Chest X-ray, AP view. Patient: 29 years old, sex M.
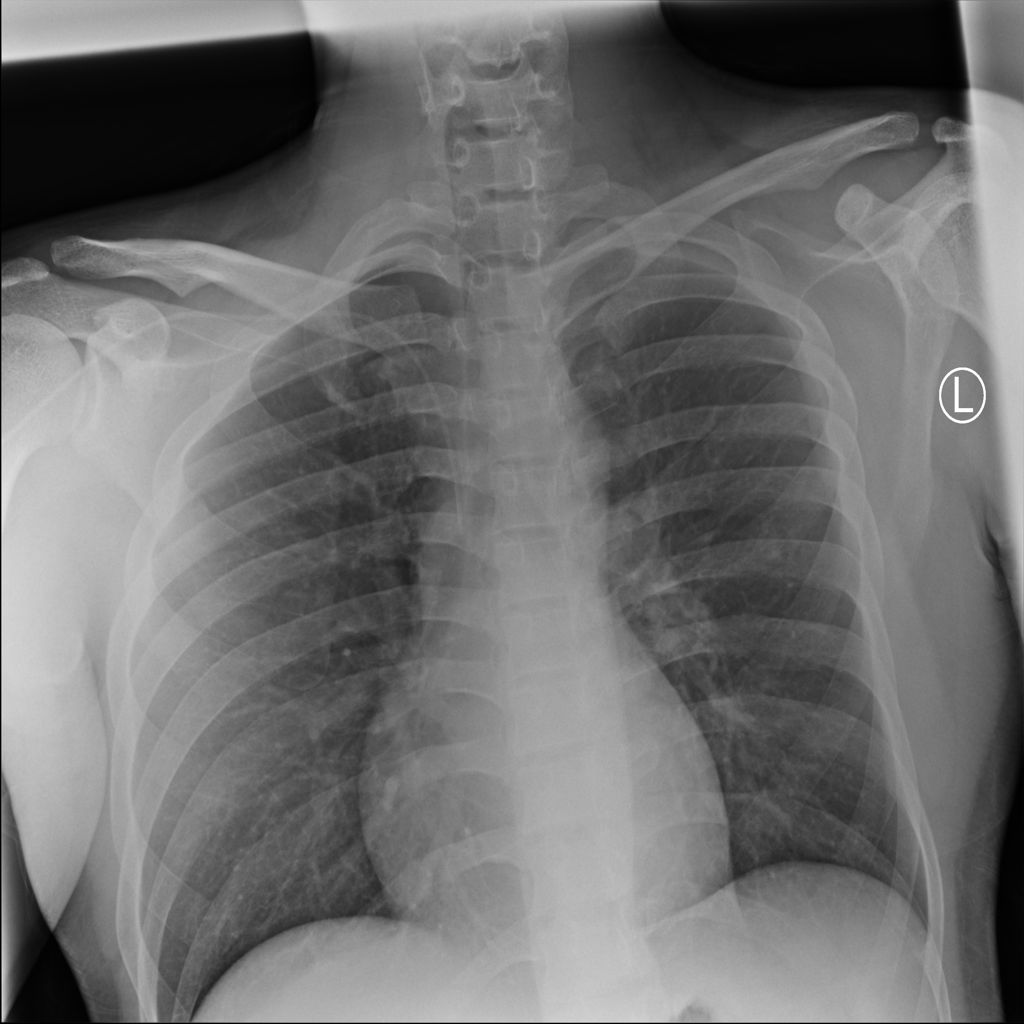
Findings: No Finding